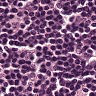
Metastatic tissue present: no